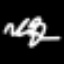
Label: squiggle